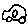
Label: car